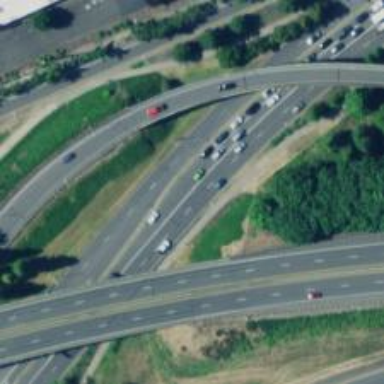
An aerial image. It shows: Primary highway with expressway characteristics.